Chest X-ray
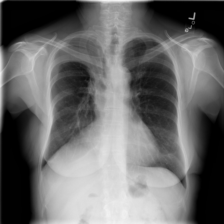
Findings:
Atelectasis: negative
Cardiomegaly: negative
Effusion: negative
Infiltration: negative
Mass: negative
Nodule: negative
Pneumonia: negative
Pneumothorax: positive
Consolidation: negative
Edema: negative
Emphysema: negative
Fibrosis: negative
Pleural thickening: negative
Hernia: negative